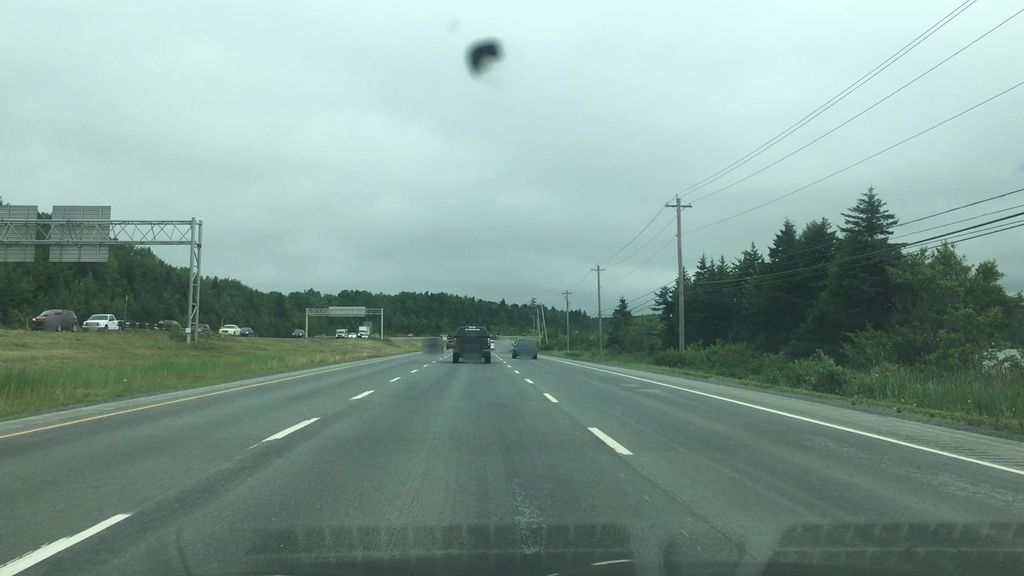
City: halifax